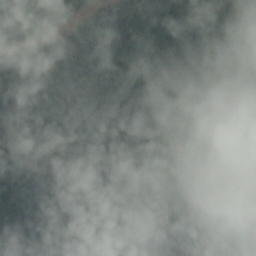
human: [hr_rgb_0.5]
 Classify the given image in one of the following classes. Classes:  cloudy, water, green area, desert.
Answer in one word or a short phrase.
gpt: cloudy